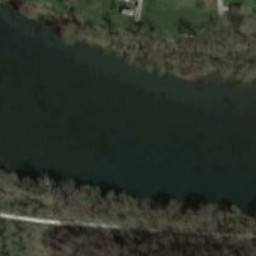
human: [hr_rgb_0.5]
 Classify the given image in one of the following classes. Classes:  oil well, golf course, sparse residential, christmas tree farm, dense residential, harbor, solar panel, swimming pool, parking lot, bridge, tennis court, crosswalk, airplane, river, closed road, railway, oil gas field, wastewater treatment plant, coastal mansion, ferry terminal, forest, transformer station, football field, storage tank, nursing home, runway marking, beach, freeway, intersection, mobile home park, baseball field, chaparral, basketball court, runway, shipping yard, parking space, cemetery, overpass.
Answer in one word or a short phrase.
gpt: river